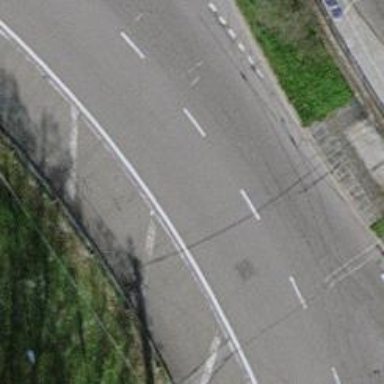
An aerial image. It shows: Secondary road with asphalt surface leading to roundabout. The presence of trolley wires indicates the use of electric trolleys in the area.